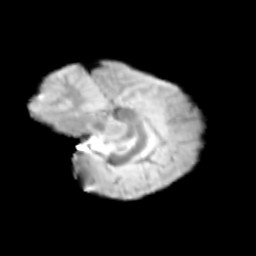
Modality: T2w
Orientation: sagittal
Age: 12
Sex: female
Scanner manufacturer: siemens
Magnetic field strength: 3 T
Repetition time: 3.8 s
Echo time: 0.07 s